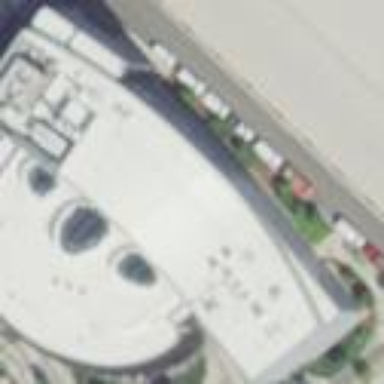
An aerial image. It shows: Part of building.